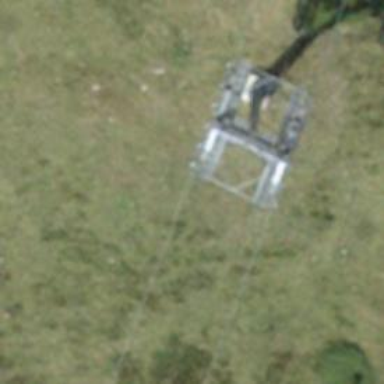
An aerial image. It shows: Pylon used for aerialway.